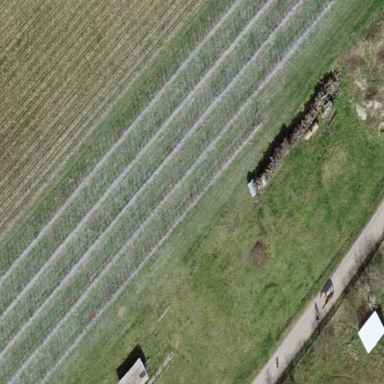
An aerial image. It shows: Orchard.